Question: I try to authenticate users belonging to remote ActiveDirectory from my machine, which is not the same domain as the current machine or user domain. There will be no trust between my machine and remote ActiveDirectory machine.
I tried to authenticate a user(Input: sAMAccountName, machine's ipaddress, machine's domain username("Administrator") and machine's password(***). Able to get result that the user with 'sAMAccountName' do exist in ActiveDirectory.
:
1. Imagine that already a user("qwerty") is created in ActiveDirectory
2. From my local machine, I will have the following information, a. Remote ActiveDirectory ipaddress b. Remote ActiveDirectory machine's username and password. c. Username and password of User "qwerty"
3. I need to check whether User "qwerty" is present in remote ActiveDirectory's users list and validate whether the password entered is same in ActiveDirectory's Users list
'''
DirectoryEntry entry = new DirectoryEntry("LDAP://ipaddress/DC=dinesh,DC=com", name, password);
DirectorySearcher searcher = new DirectorySearcher(entry);
searcher.Filter = "(sAMAccountName=" + name + ")";
try
{
SearchResult adsSearchResult = adsSearcher.FindOne();
isValid = true;
adsEntry.Close();
}
catch (Exception ex)
{
adsEntry.Close();
}
'''
Do I need to create a trust between local machine and remote ActiveDirectory machine before validating Users in a remote ActiveDirectory? If yes please tell how it can be done;
After creating trust, how can I validate Users?
===========================================================================
I am able to use the solution suggested by Rainer, but with a new problem. When I create a new user via C# code from a different machine, then some properties do not set properly.

Does this need to be set compulsorily while creating user?
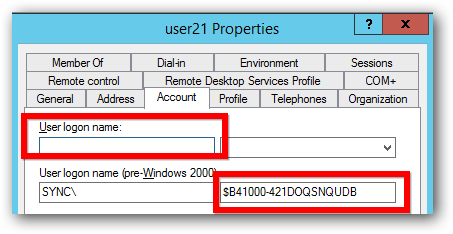
Answer: The system checks if Bob is really Bob. In an Active Directory environment, this is usually done with a domain login from the workstation, Bob enters his username and password, and he gets a Kerberos ticket. Later, if he wants to access e.g. a file share on a remote fileserver, he does not need to login anymore, and can access the files without entering username/password.
The system checks which resources Bob is allowed to access. Usually Bob is in domain groups, and a group is in the ACL (access control list) of the resource.
If there are multiple trusting domains, Bob needs to login in one domain, and can access resources in all other domains.
This is one of the main reasons using Active Directory: single sign on
If you have a username and password and want to check if the password is valid, you have to do a login to the domain. There is no way of just "checking if the password is correct".
Login means: if there is a security policy "lock account if more than 3 invalid logins", the account will be locked out checking with wrong password, even if you "only want to check the user+password".
I assume here that the process is either run by a human account as a normal program, or the program is a Windows service or a scheduled task which runs under a domain "technical user" account. In this case, you do not need to provide credentials for using the AD functions. If accessing other trusting AD domains, this is also true.
If you want to login to a "foreign domain", and there is no trust, you need to provide a username+password (as in your code).
Normally, this should not be needed. Example: ASP.NET intranet usage. The user access a web application on the current domain or trusting domain, the authentication is done "in the background" by browser and IIS (if integrated Windows authentication is on). So you never need to handle user passwords in the application.
I don't see many use cases where a password is handled by code.
One may that your program is a helper tool for storing emergency user accounts/passwords. And you want to check periodically if these accounts are valid.
This is a simple way to check:
'''
using System.DirectoryServices.AccountManagement;
...
PrincipalContext principalContext =
new PrincipalContext(ContextType.Domain, "192.168.1.1");
bool userValid = principalContext.ValidateCredentials(name, password);
'''
One can also use the older, raw ADSI functions:
'''
using System.DirectoryServices;
....
bool userOk = false;
string realName = string.Empty;
using (DirectoryEntry directoryEntry =
new DirectoryEntry"LDAP://192.168.1.1/DC=ad,DC=local", name, password))
{
using (DirectorySearcher searcher = new DirectorySearcher(directoryEntry))
{
searcher.Filter = "(samaccountname=" + name + ")";
searcher.PropertiesToLoad.Add("displayname");
SearchResult adsSearchResult = searcher.FindOne();
if (adsSearchResult != null)
{
if (adsSearchResult.Properties["displayname"].Count == 1)
{
realName = (string)adsSearchResult.Properties["displayname"][0];
}
userOk = true;
}
}
}
'''
If your real requirement is actually a validity check of user+password, you can do it in one of these ways.
However, if it is a "normal application", which just wants to check if the entered credentials are valid, you should rethink your logic. In this case, you better should rely on the single sign on capabilities of AD.
If there are further questions, please comment.
> > b. Remote ActiveDirectory machine's username and password.
This sounds a bit unclear. I assume you mean "a username and corresponding password in the remote domain".
There is also the concept of a machine account, which is the hostname appended with $. But that's another topic.
---
Creating new user
Option 1
'''
using (DirectoryEntry directoryEntry = new DirectoryEntry("LDAP://192.168.1.1/CN=Users,DC=ad,DC=local",
name, password))
{
using (DirectoryEntry newUser = directoryEntry.Children.Add("CN=CharlesBarker", "user"))
{
newUser.Properties["sAMAccountName"].Value = "CharlesBarker";
newUser.Properties["givenName"].Value = "Charles";
newUser.Properties["sn"].Value = "Barker";
newUser.Properties["displayName"].Value = "CharlesBarker";
newUser.Properties["userPrincipalName"].Value = "CharlesBarker";
newUser.CommitChanges();
}
}
'''
Option 2
'''
using (PrincipalContext principalContext = new PrincipalContext(ContextType.Domain, "192.168.1.1",
"CN=Users,DC=ad,DC=local", name, password))
{
using (UserPrincipal userPrincipal = new UserPrincipal(principalContext))
{
userPrincipal.Name = "CharlesBarker";
userPrincipal.SamAccountName = "CharlesBarker";
userPrincipal.GivenName = "Charles";
userPrincipal.Surname = "Barker";
userPrincipal.DisplayName = "CharlesBarker";
userPrincipal.UserPrincipalName = "CharlesBarker";
userPrincipal.Save();
}
}
'''
I leave as an exercise to you to find out which attribute goes into which User dialog entry field :-)